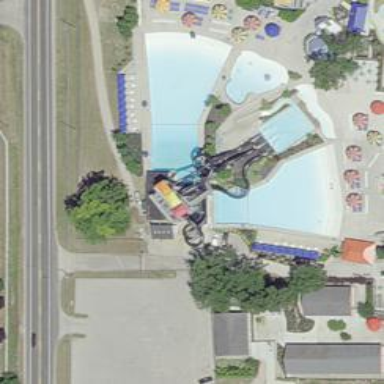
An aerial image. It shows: Water slide attraction.